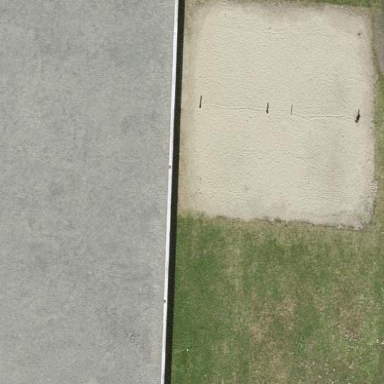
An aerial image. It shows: Sandy pitch designated for beach volleyball.